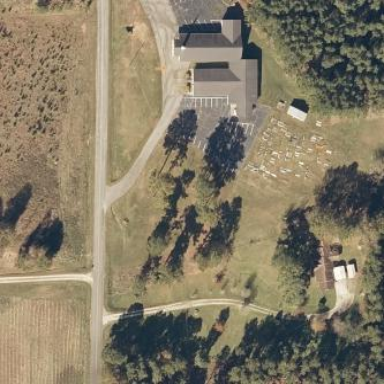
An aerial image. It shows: Graveyard.